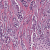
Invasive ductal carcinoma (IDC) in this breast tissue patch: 1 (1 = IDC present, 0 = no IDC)